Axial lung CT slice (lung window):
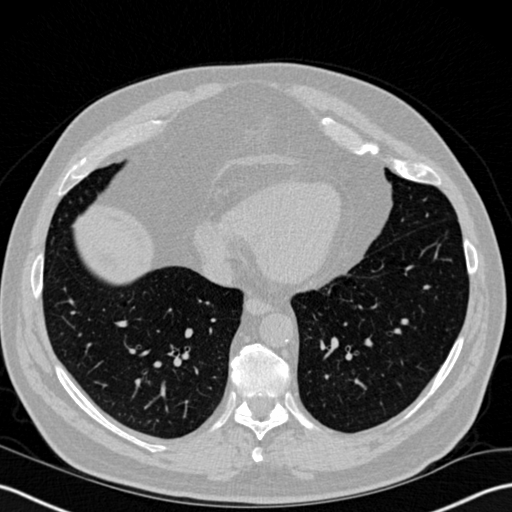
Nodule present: no